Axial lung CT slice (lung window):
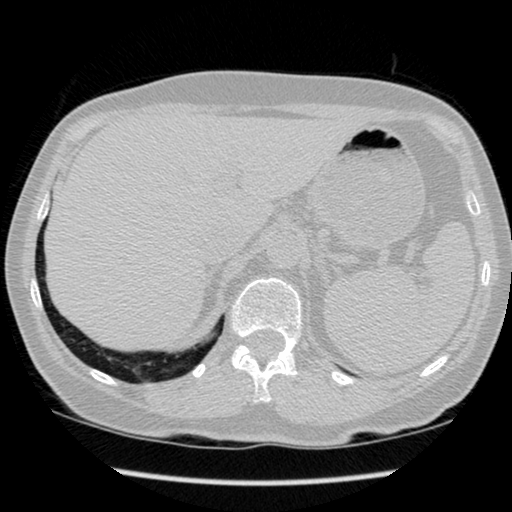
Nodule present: no